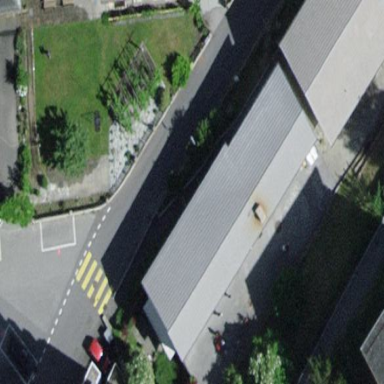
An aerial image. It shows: School.